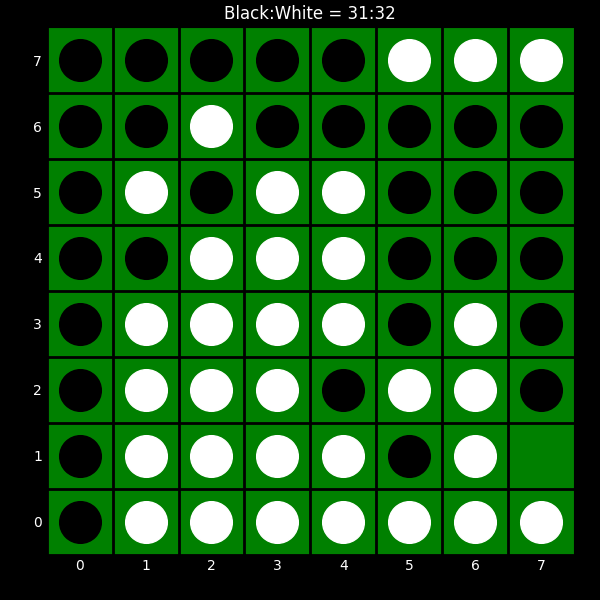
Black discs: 31
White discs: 32